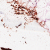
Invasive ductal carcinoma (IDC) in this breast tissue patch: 0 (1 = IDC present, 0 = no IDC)